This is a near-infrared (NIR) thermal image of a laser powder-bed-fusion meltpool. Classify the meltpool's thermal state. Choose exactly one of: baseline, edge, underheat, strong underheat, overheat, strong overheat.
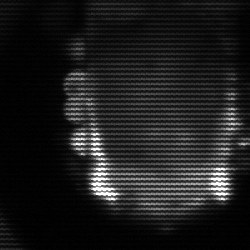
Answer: baseline